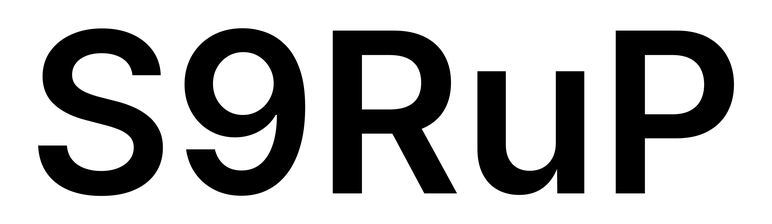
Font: Inter_SemiBold